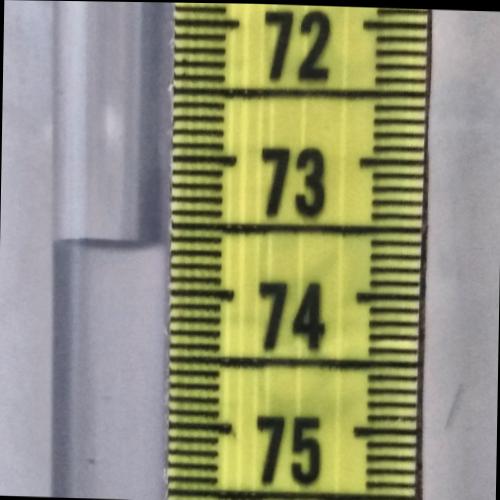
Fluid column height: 73.6 cm